Interaction volume radius: 5 \u00c5
Interaction volume height: 30 \u00c5
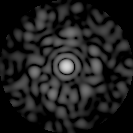
Disorder parameter: 0.8792